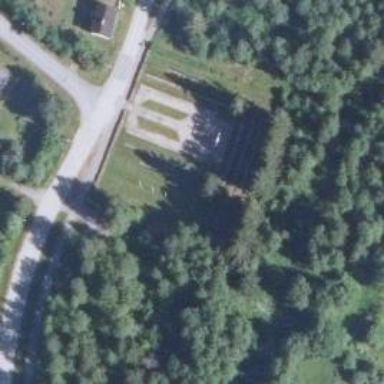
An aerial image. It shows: Historic memorial.